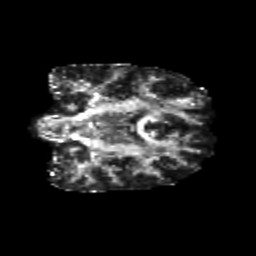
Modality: FA
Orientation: coronal
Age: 38
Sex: female
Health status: healthy
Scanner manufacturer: siemens
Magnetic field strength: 3 T
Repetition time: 10.8 s
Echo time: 0.082 s